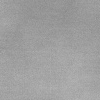
Atmospheric dust classification: dusty